Field crop: maize
Growth stage: 2
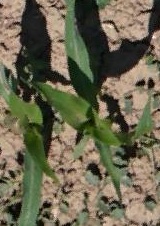
Species: maize